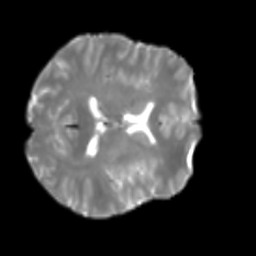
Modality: T2w
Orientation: axial
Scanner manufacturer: siemens
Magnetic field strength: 3 T
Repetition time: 4 s
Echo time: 0.0594 s